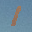
Label: 1